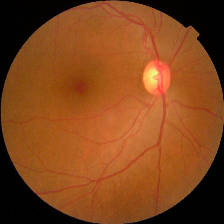
Diabetic retinopathy grade: No DR